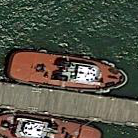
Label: civil